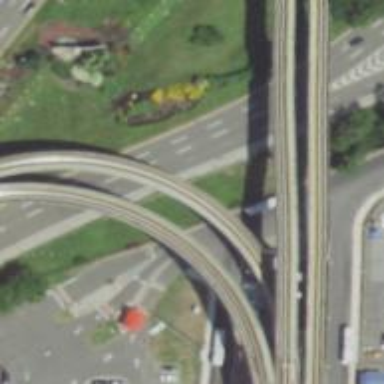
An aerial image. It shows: Motorway junction.